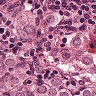
Metastatic tissue present: yes